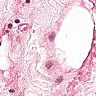
Metastatic tissue present: no